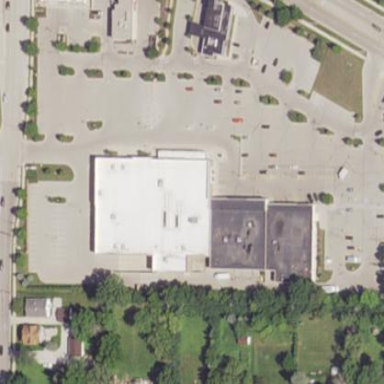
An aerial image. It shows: Retail building.